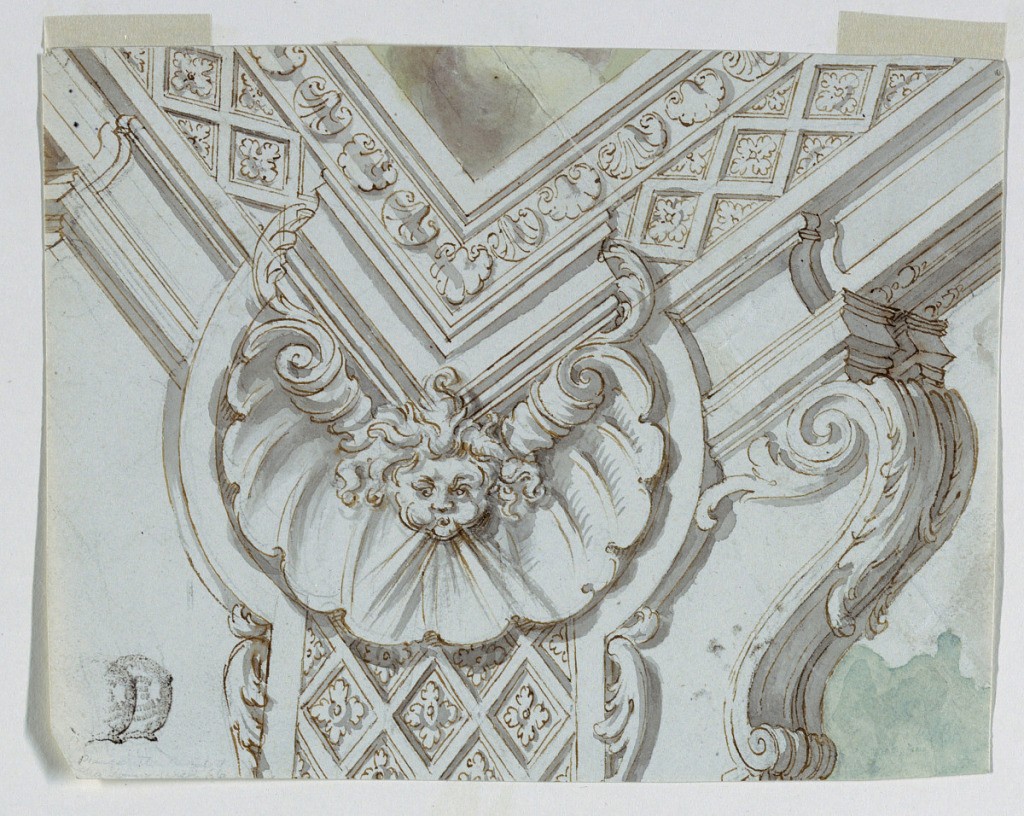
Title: Project for a Ceiling
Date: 1750–1800
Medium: Black chalk, pen and ink, brush and wash in paper
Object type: Drawing
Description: An arch topped by a shell with a wind's head and flanked by brackets of which only the right one is shown, supports an entablature serving as a frame for the central pictures.